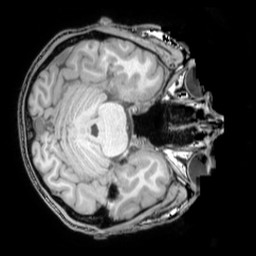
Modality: T1w
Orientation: axial
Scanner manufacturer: philips
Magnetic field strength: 3 T
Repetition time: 0.008105 s
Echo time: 0.003714 s